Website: walmart
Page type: customer-info-address
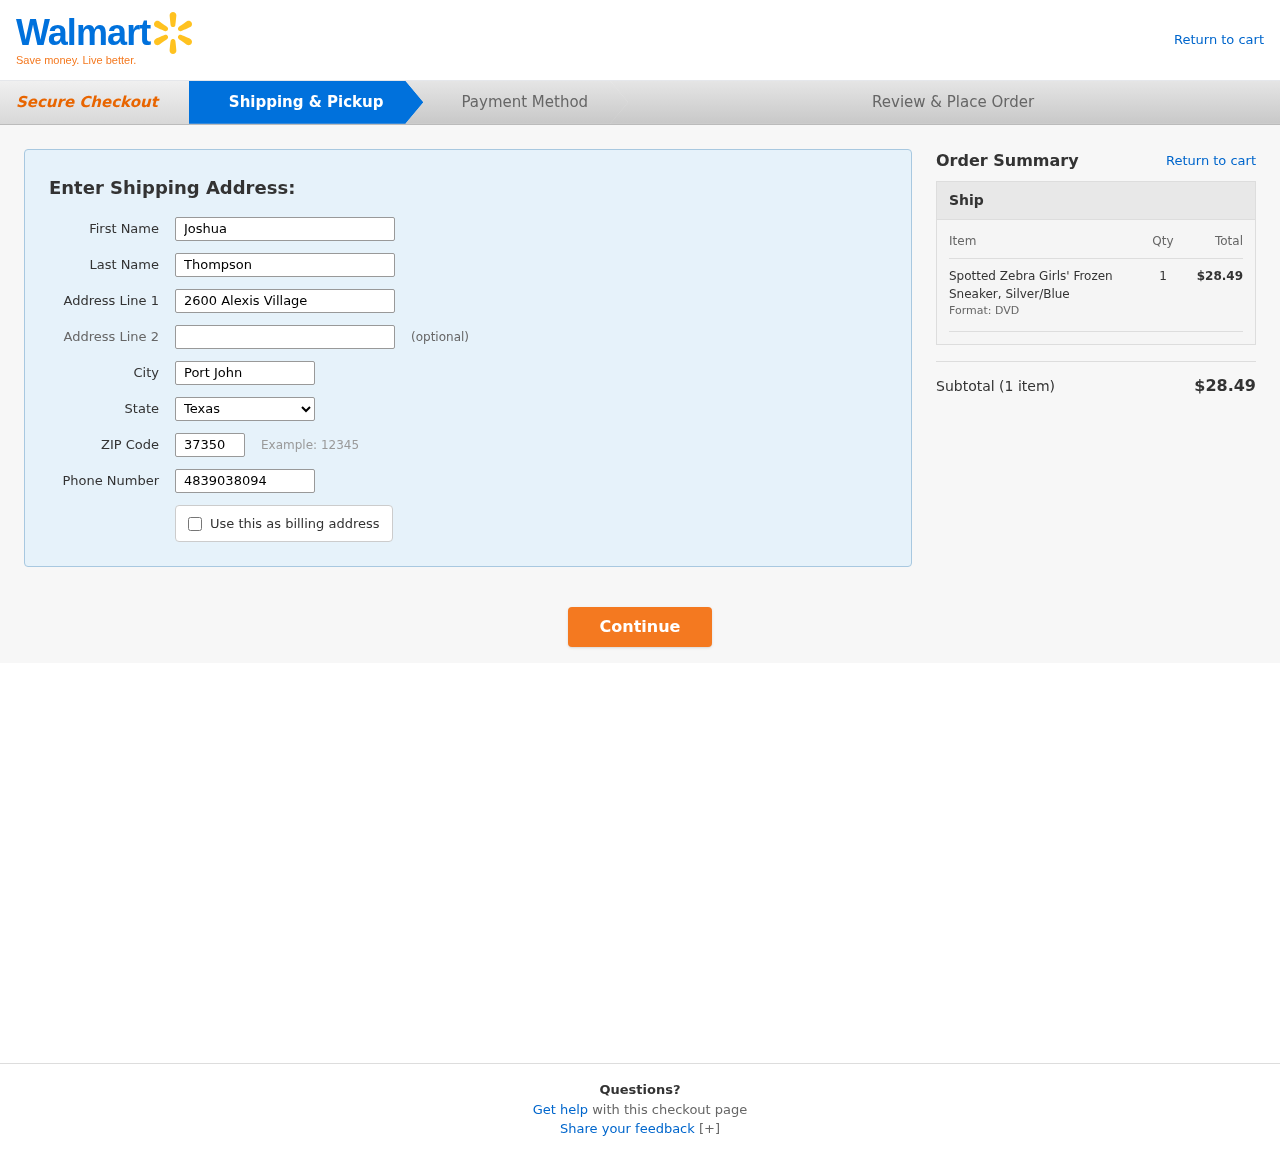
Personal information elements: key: PII_CITY
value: Port John
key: PII_FIRSTNAME
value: Joshua
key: PII_LASTNAME
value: Thompson
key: PII_PHONE
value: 4839038094
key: PII_POSTCODE
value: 37350
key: PII_STATE
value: Texas
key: PII_STREET
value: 2600 Alexis Village
Product elements: key: PRODUCT1_NAME
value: Spotted Zebra Girls' Frozen Sneaker, Silver/Blue
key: PRODUCT1_QUANTITY
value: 1
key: PRODUCT1_LINE_TOTAL
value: $28.49
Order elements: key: ORDER_NUM_ITEMS
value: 1
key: ORDER_SUBTOTAL
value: $28.49